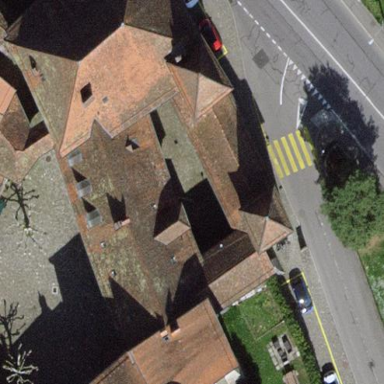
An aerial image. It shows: Historic stately castle building.